Field crop: maize
Growth stage: 2
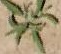
Species: atriplex